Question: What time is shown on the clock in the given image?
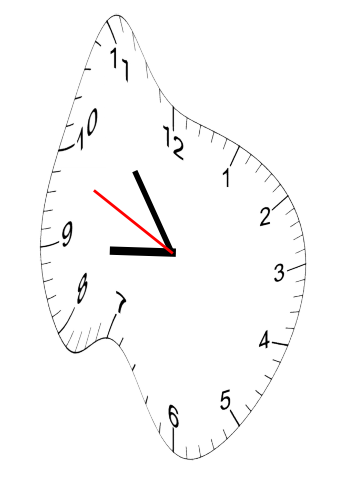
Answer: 08:53:49